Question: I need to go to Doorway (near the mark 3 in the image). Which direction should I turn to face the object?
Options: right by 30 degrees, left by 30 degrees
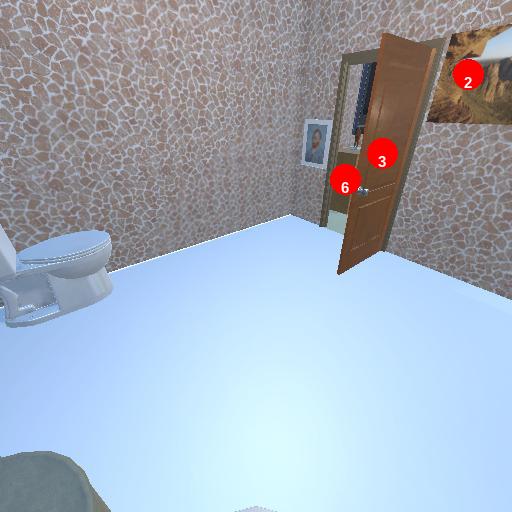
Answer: right by 30 degrees